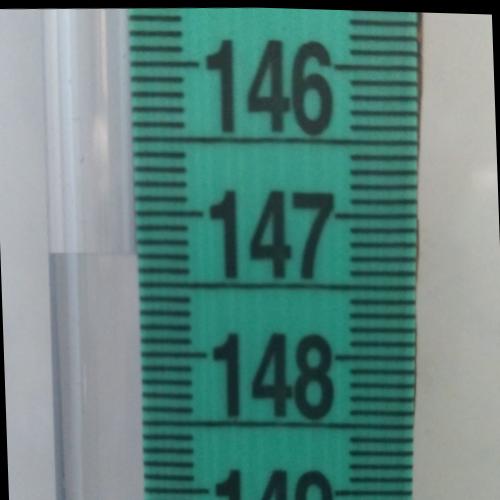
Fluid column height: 147.3 cm